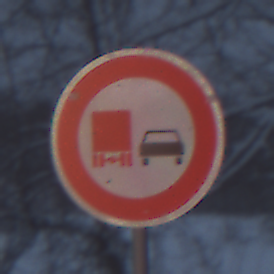
Verkehrszeichen: UeberholverbotKraftfahrzeuge
Umgebung: Outdoor, Nature
Tageszeit: Midday
Wetter: Overcast
Licht: Natural
Jahreszeit: Winter
Kontrast: LowContrast